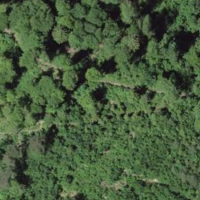
EUNIS habitat code: 41
Species observed at this site:
Cardamine heptaphylla